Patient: sex M, age 76
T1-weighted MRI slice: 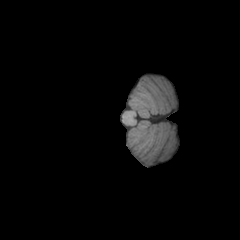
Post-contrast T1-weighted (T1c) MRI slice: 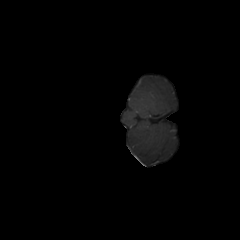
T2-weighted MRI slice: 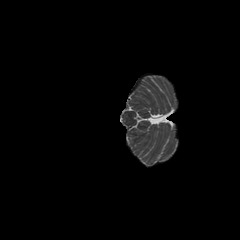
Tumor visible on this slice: no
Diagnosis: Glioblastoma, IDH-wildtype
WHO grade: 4